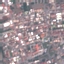
Land use / land cover class: Residential